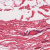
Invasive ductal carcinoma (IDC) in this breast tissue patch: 0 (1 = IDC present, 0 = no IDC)